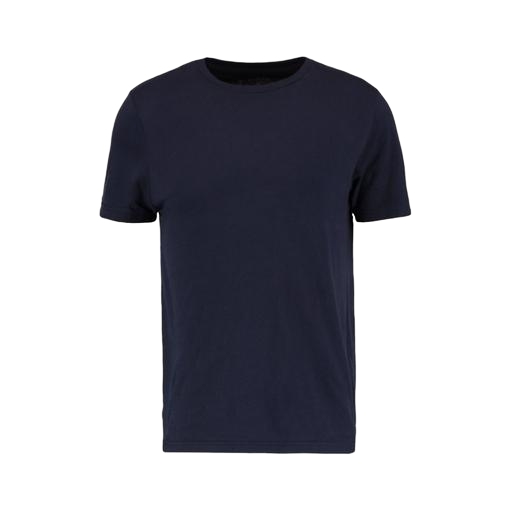
slim fit t-shirt, navy blue t-shirt, regular t-shirt, white background